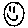
Label: smiley face